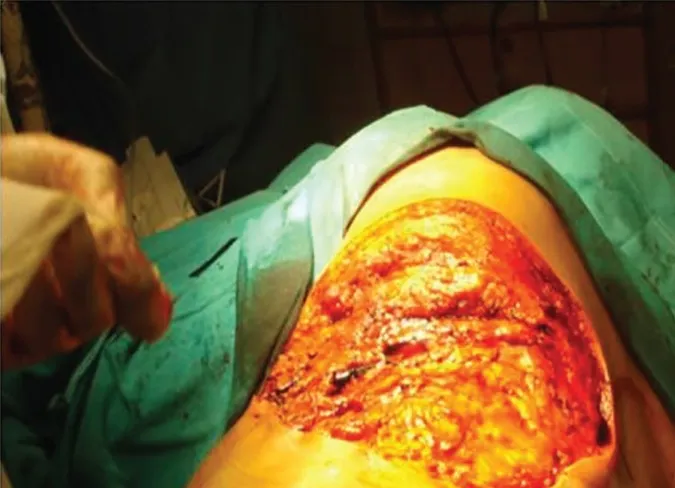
Postsurgical defect.
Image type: medical_photograph (other_medical_photograph)